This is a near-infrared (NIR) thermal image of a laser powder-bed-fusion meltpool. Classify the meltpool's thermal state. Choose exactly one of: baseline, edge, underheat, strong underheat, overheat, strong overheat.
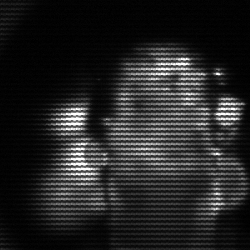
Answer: strong underheat